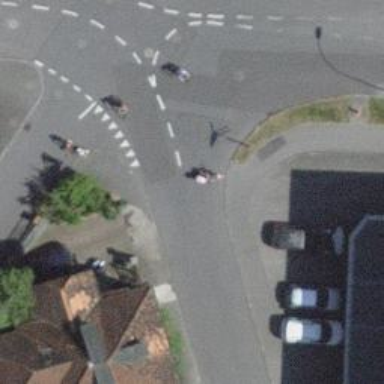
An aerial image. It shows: Unmarked crossing on the road.